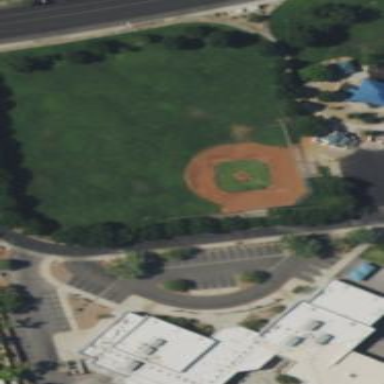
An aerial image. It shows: Baseball pitch for leisure and sports activities.